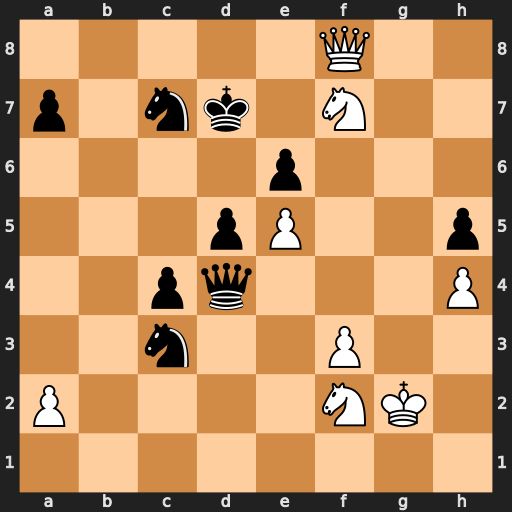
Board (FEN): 5Q2/p1nk1N2/4p3/3pP2p/2pq3P/2n2P2/P4NK1/8
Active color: w
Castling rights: -
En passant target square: -
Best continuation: Qd6+ Kc8 Qe7 Kb7 Nd8+